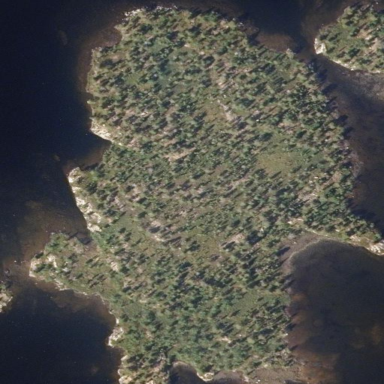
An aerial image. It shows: Islet.